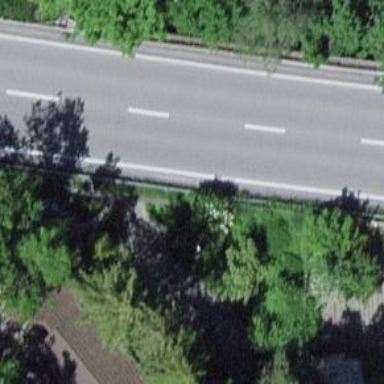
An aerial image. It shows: Residential road passing through tunnel.